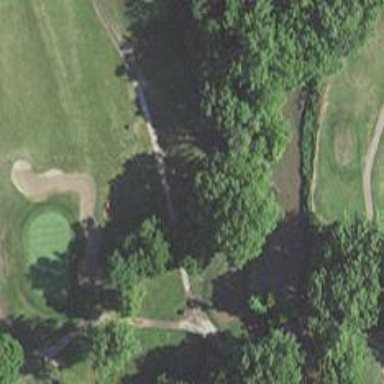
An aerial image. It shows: Footway that doubles as golf path.